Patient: sex M, age 64
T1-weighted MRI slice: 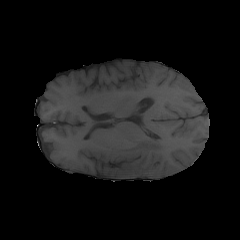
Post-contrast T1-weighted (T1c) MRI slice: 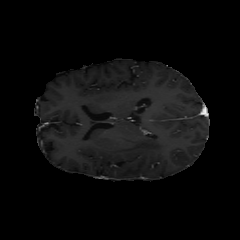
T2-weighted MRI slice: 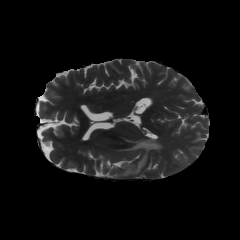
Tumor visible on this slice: yes
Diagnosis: Glioblastoma, IDH-wildtype
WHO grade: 4